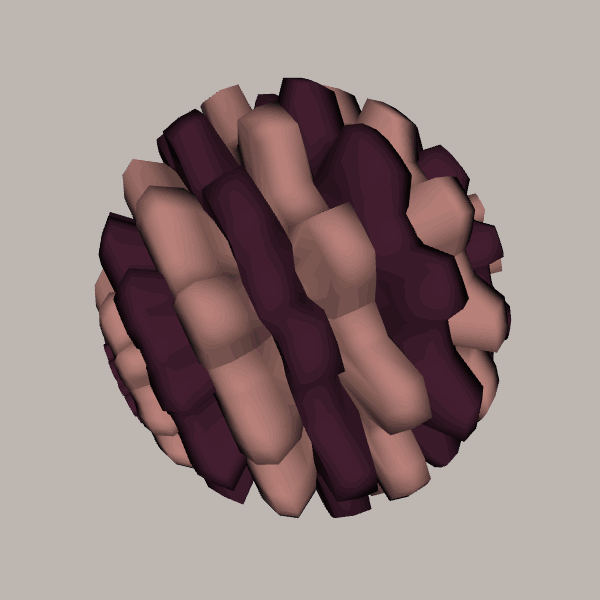
Background: light